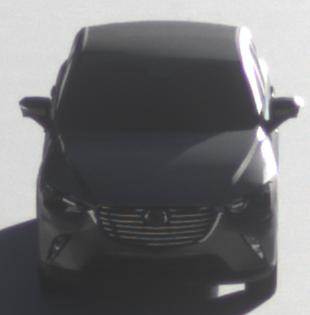
Make: Mazda
Model: CX-3 SKYACTIV-G 120
Detailed model: CX-3 (DK)
Model produced from: 2015/06
Model produced until: 2018/06
Doors: 5
Color: gray
Road condition: dry road
Daytime: sunrise or sunset
Contrast: medium contrast